Question:
how to add, element from a button react native,
I want to create a project as seen in the image, but I don't know how to add an element from a button, add a div with two inputs and when saving start from the beginning.
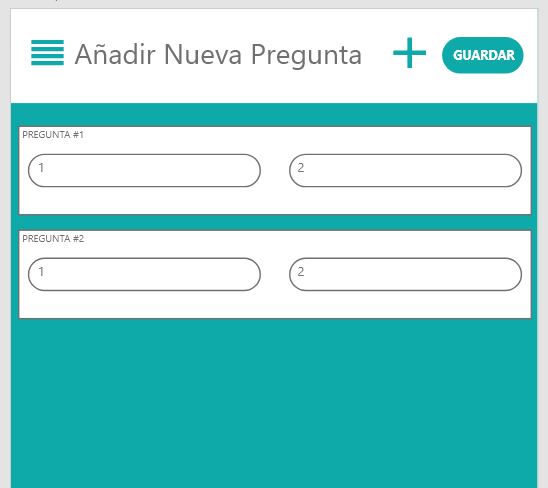
Answer: I believe you can use an array as your state. And every time you can push your view in the array (when the user clicks plus in your example).
'''
const SampleView = () => {
return (
<View style={{ flexDirection: 'row' }}>
<TextInput style={{ width: 200, height: 40, margin: 10 }} label="placeholder" />
<TextInput style={{ width: 200, height: 40, margin: 10 }} label="placeholder" />
</View>
);
};
......
........
const [views, setViews] = React.useState([]);
const addItems = () => {
const arr = [...views];
arr.push(<SampleView />);
setViews(arr);
};
'''
Finally, you can render the array items.
'''
<View style={styles.container}>
{views.map((item, index) => {
return (
<View style={{ padding: 10}}>
<Text>item : {index}</Text>
{item}
</View>
);
})}
<Button onPress={addItems}>
<Text>Add</Text>
</Button>
</View>
'''
Here is a snack link for you to get the full idea. <URL>